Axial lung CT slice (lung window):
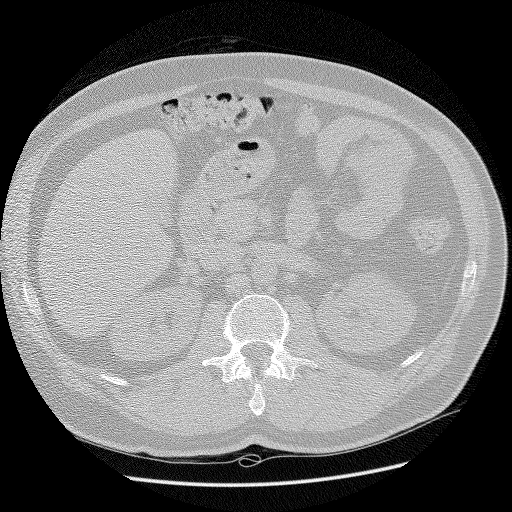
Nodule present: no